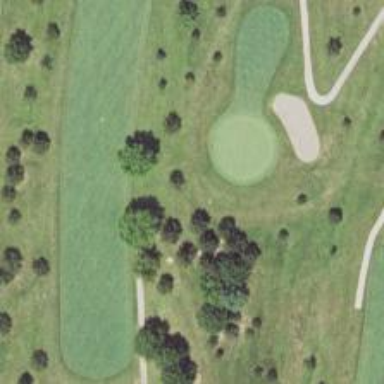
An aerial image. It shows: Golf hole.